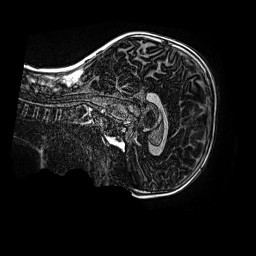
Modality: MP2RAGE
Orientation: sagittal
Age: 10
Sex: male
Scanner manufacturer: siemens
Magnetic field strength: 3 T
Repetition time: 4 s
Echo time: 0.00299 s